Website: macys
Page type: newsletter-management
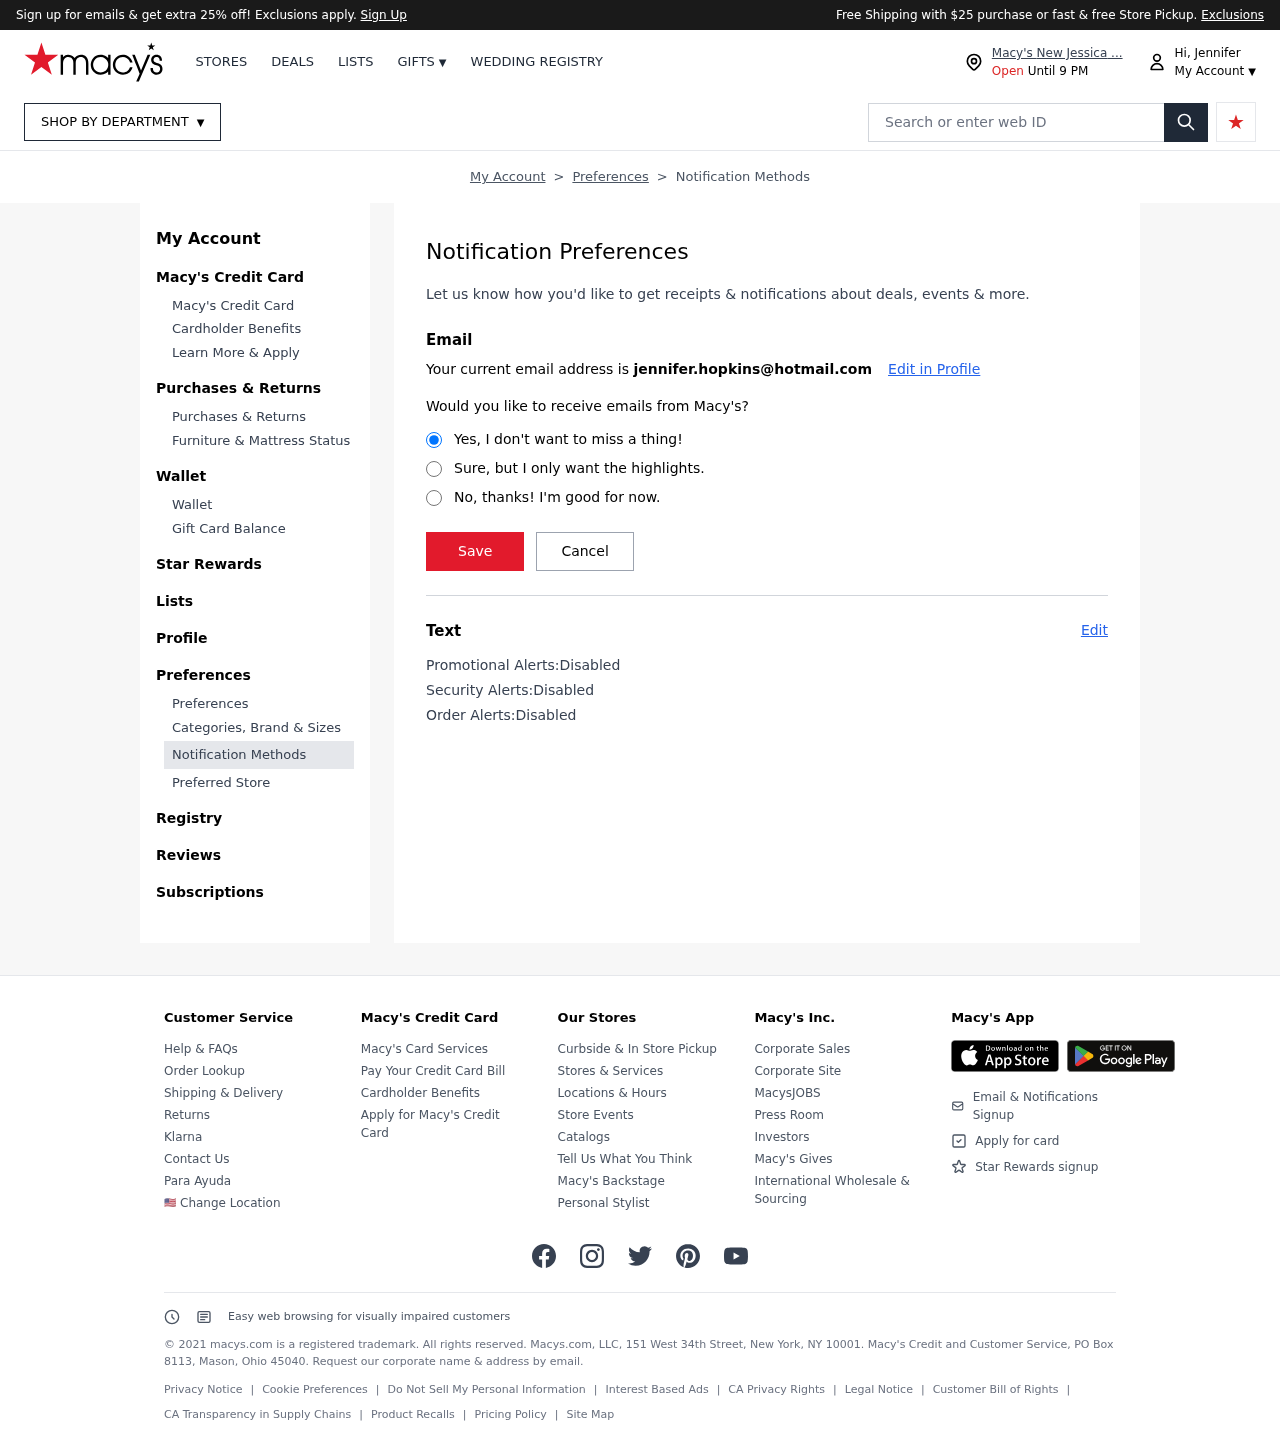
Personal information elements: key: PII_EMAIL
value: jennifer.hopkins@hotmail.com
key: PII_FIRSTNAME
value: Hi, Jennifer
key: PII_LOCATION1_CITY
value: Macy's New Jessica ...
Search elements: key: HEADER_SEARCH
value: Search or enter web ID